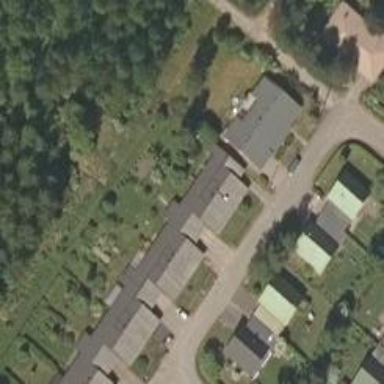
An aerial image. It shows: Terrace building with gabled roof.